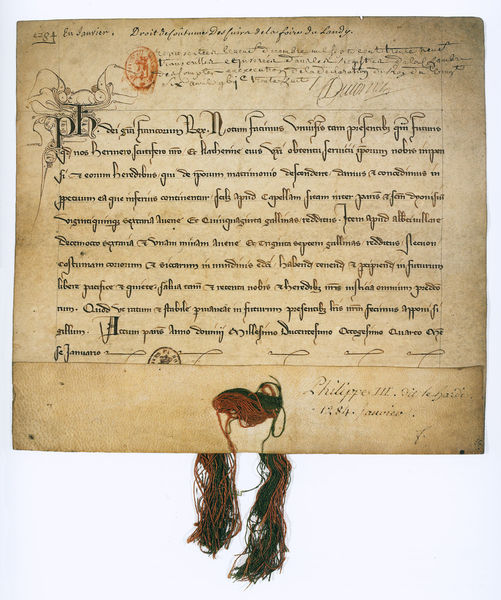
Titel: Philippe III erhöht seinem Stallmeister Hermier sein Einkommen
Institution: Paris, Archives nationales
Schlagwörter: feder, grün, schwarz, zeichnung, rot, beige, band, schrift, papier, könig, faden, kordel, quaste, unterschrift, text, initiale, stempel, fürst, tinte, pergament, wachs, brief, scwarz, troddeln, fäden, siegel, urkunde, handschrift, sigel, dokument, latein, lateinisch, anmerkung, sinatur, kunstvoll, philipp, erlass, zeugniss, phillip, zeugnis, 1284, vermerk, philippe, phiopp, roter stempel